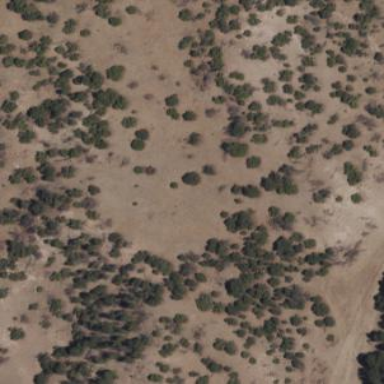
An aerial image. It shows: Area covered in scrub vegetation.